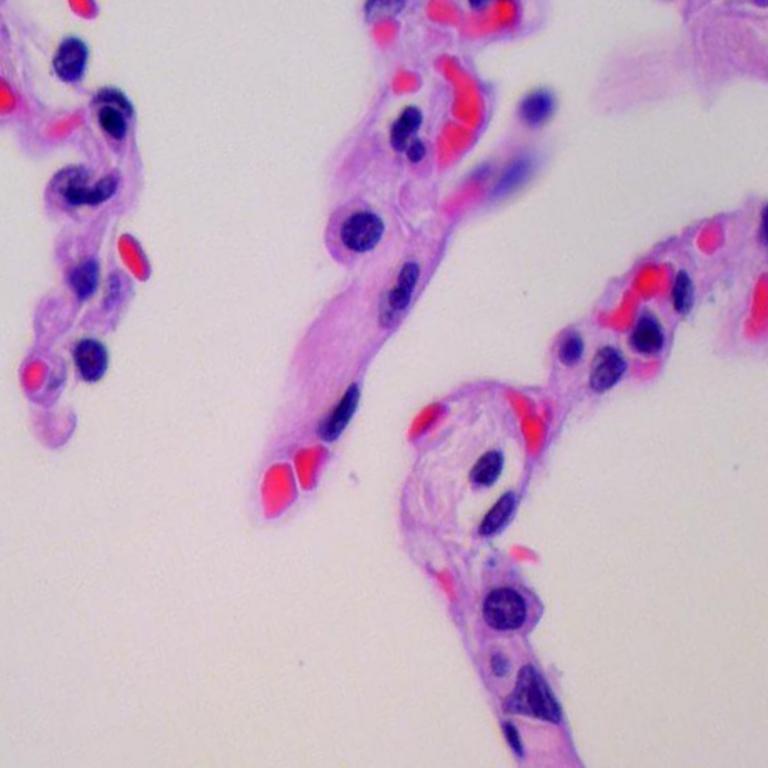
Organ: lung
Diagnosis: benign